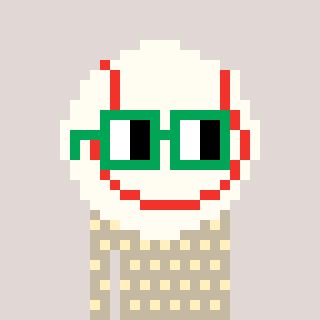
a pixel art character with square green glasses, a baseball ball-shaped head and a bege-colored body on a warm background